Question: I would like to exclude a column from statement, because it results in some redundant records. Are there any recommendations?
I use Oracle, and have a complex query which join 6 tables together, and want to use sql aggregate function (count), without duplicate result.

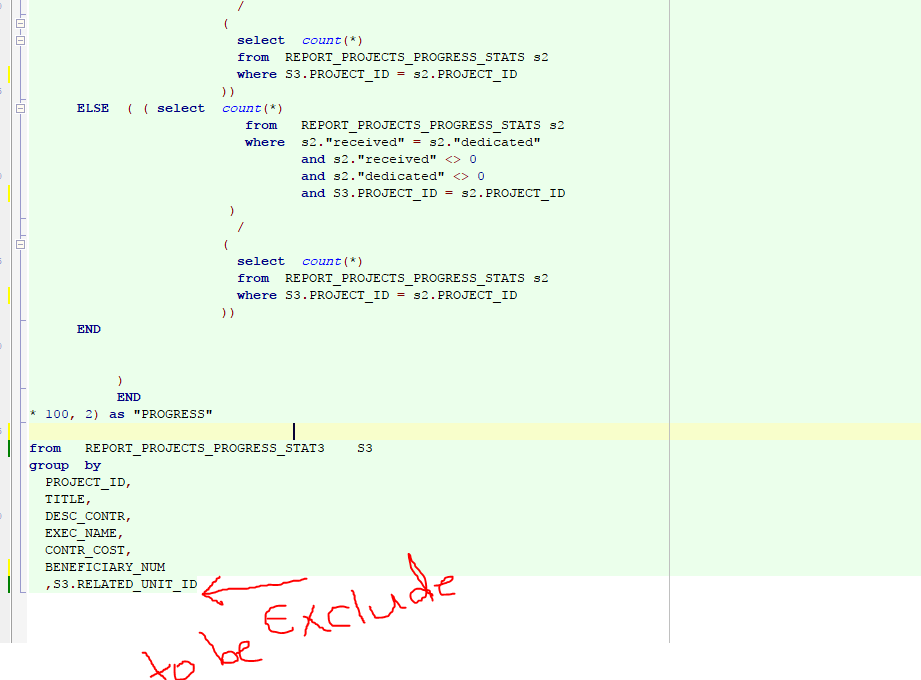
Answer: You can't.
When using aggregate functions every column/column expression which is not an aggregate must be in the GROUP BY.
This is completely logical. If you're not aggregating the column then excluding it from the GROUP BY would force Oracle to chose a random value, which is not very useful.
If you don't want this column in your GROUP BY then must decide what aggregation to apply to this column in order to return the appropriate data for your situation. You can't hand this responsibility off to the database engine.